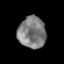
Tissue: prostate
Cell type: T cells
Senescence score: 0.3471
Nuclear area (px): 852
Mean DAPI intensity: 126.778